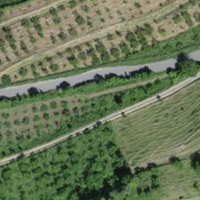
EUNIS habitat code: 40
Species observed at this site:
Muscicapa striata
Picus viridis
Dryobates minor
Passer montanus